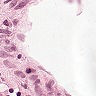
Metastatic tissue present: no